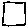
Label: square